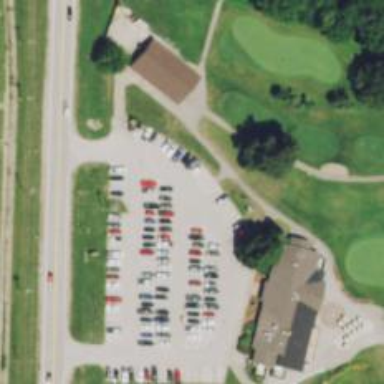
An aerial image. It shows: Path for both roads and golfers.